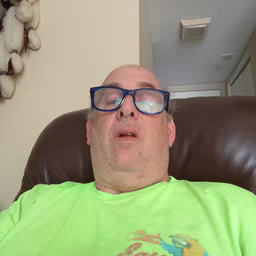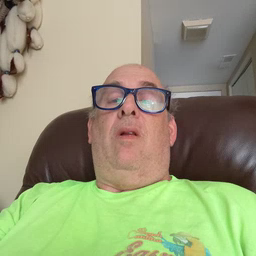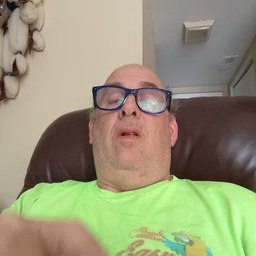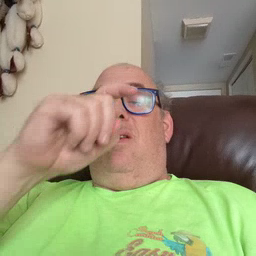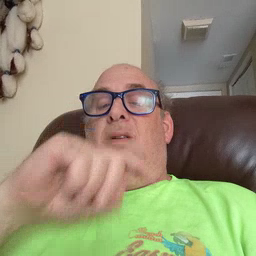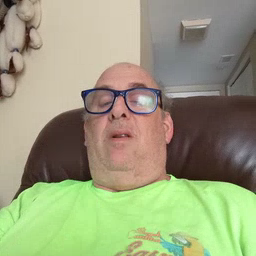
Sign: doll